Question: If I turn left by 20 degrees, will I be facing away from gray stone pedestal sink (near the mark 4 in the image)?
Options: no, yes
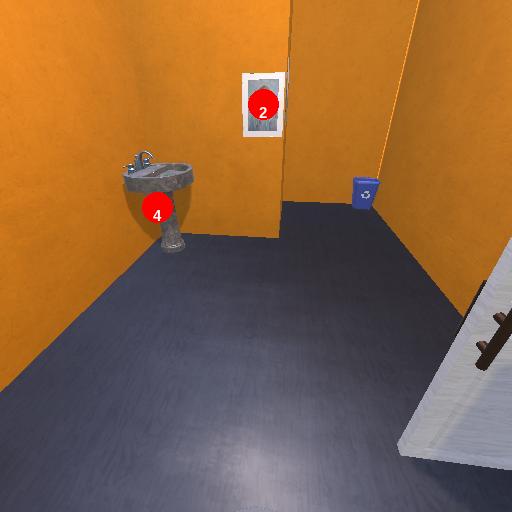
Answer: no